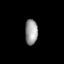
Tissue: lung
Cell type: Endothelial cells
Senescence score: 0.6186
Nuclear area (px): 318
Mean DAPI intensity: 153.786